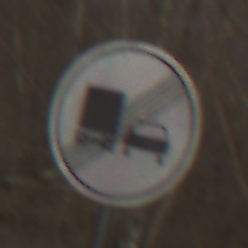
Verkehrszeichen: EndeUeberholverbotKraftfahrzeuge
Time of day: MorningAfternoon
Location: Outdoor (Nature)
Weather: PartlyCloudy
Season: Winter
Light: Natural